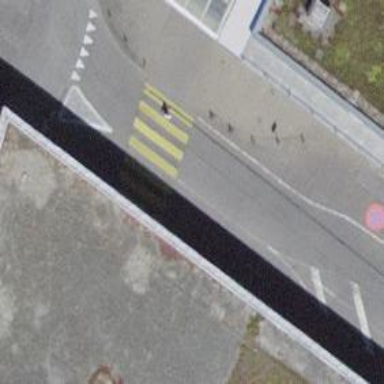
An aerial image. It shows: Marked road crossing.